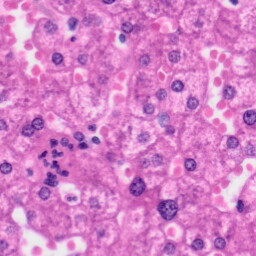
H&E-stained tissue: Liver